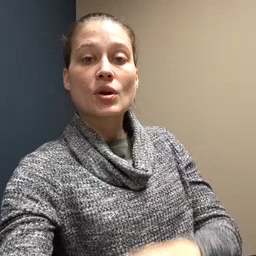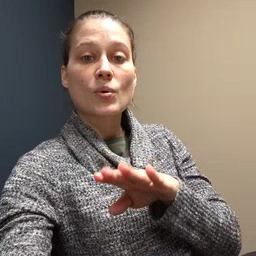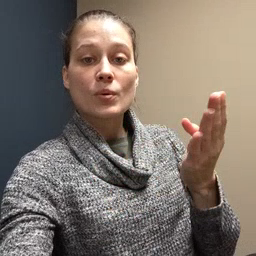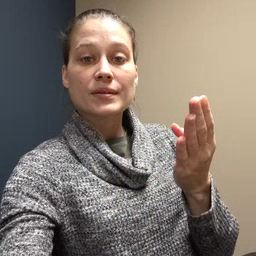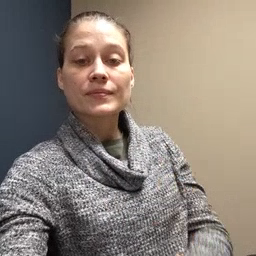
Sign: open